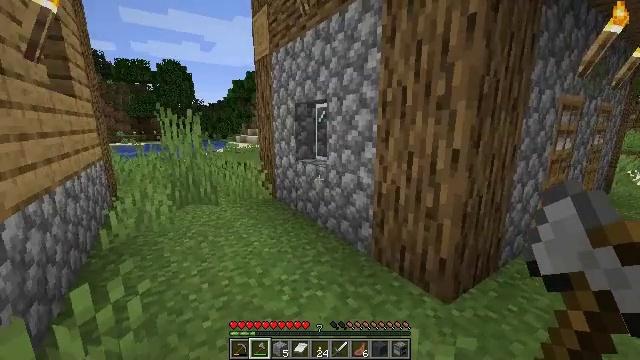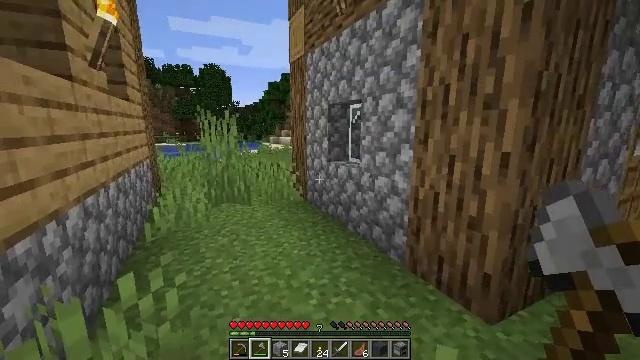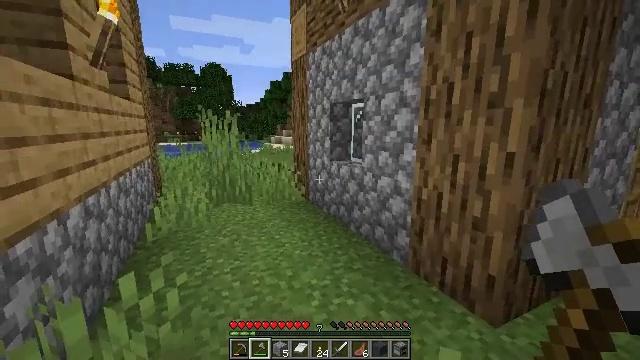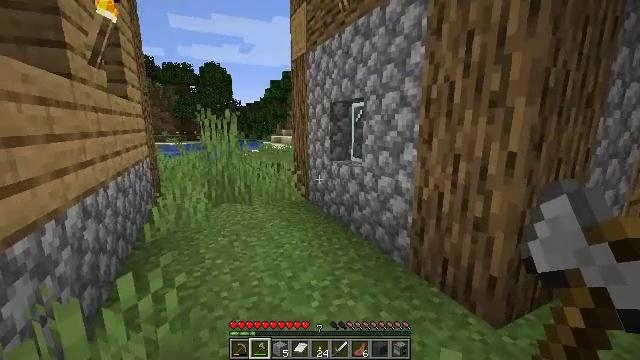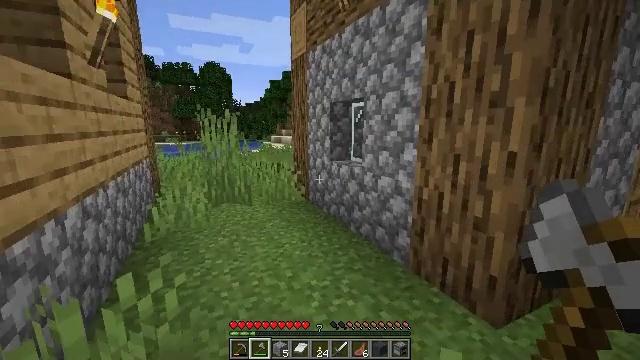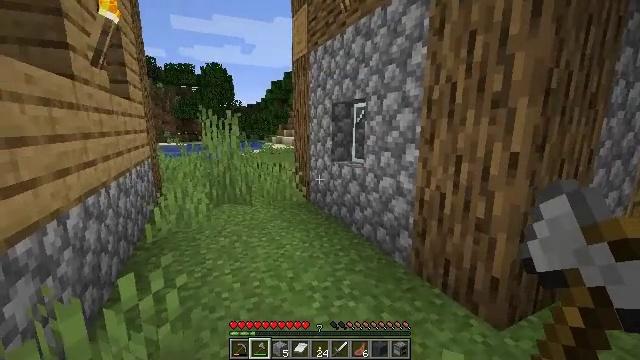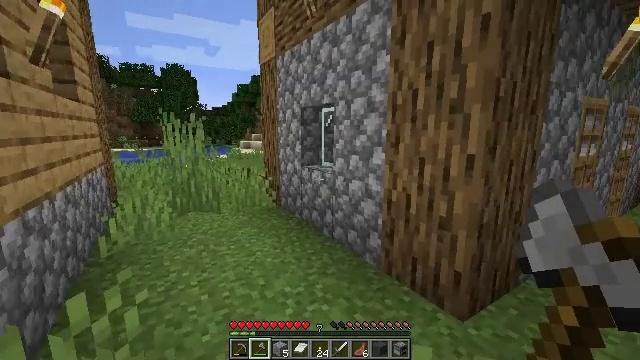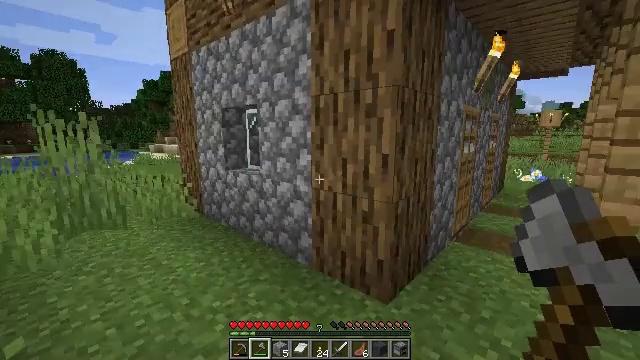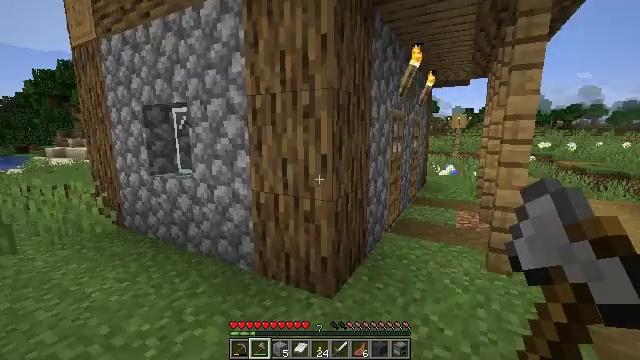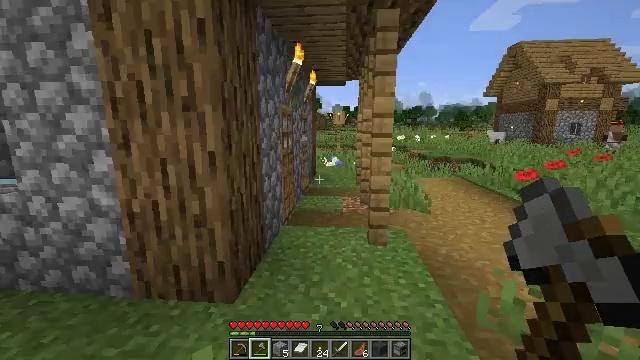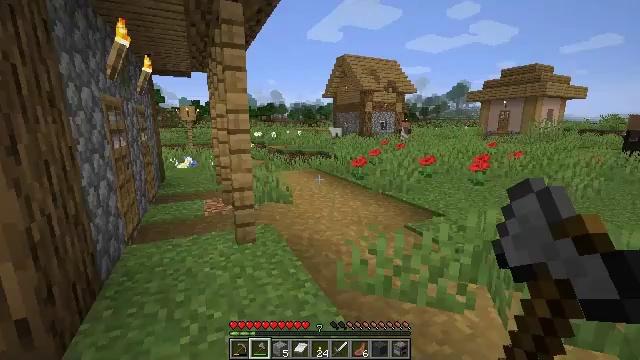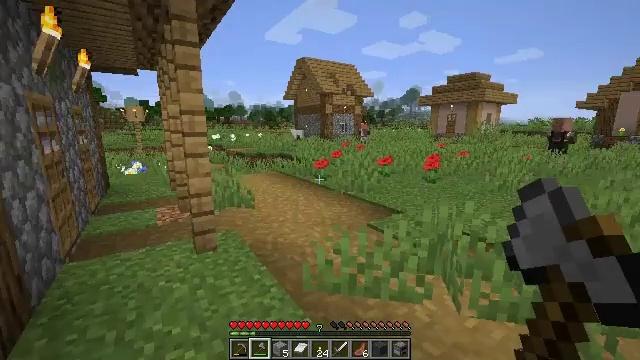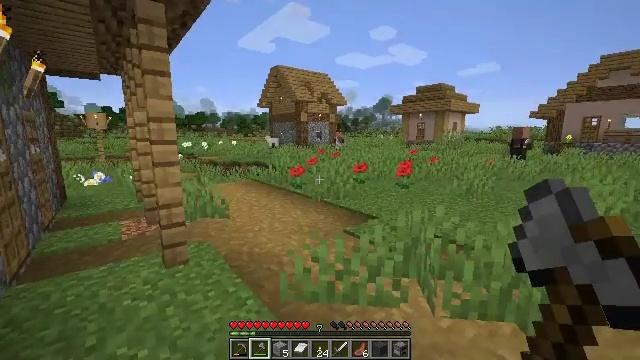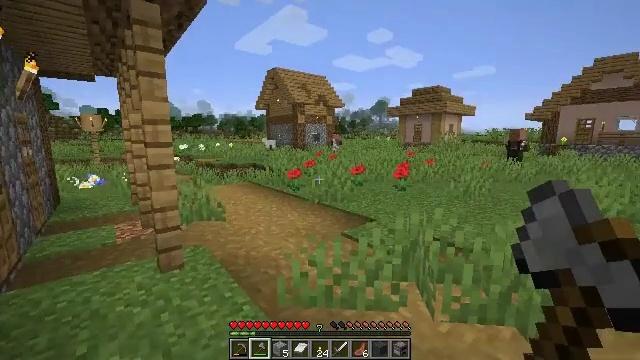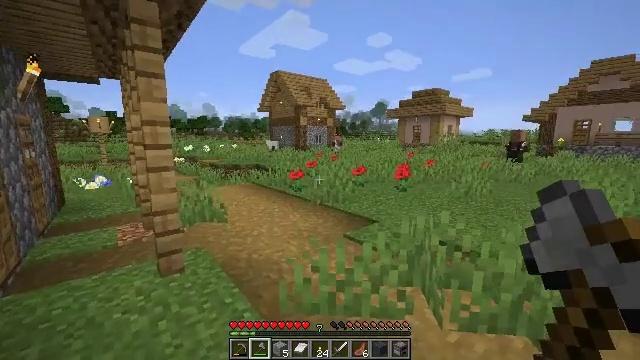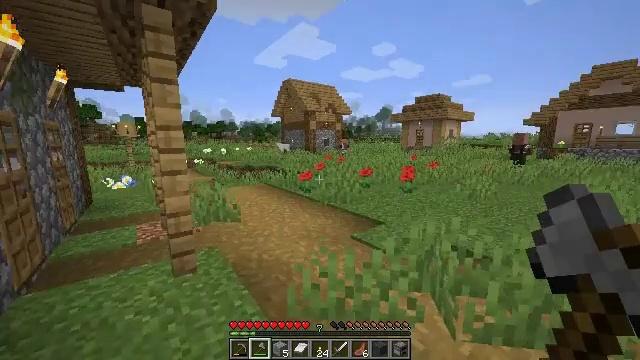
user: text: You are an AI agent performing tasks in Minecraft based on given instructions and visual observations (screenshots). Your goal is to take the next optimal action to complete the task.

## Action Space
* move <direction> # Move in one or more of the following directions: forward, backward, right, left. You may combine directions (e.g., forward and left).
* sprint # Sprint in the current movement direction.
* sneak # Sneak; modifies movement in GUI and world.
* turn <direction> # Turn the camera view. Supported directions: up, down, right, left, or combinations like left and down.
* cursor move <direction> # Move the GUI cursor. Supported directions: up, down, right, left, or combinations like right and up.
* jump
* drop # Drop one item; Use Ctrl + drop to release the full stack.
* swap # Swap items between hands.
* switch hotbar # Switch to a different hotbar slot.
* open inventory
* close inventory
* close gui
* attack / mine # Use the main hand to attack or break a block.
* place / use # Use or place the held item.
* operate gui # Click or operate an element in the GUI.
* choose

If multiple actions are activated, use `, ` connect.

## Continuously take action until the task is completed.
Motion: motion action
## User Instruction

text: Gather clay blocks.
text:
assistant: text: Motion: turn left
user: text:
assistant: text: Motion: sprint
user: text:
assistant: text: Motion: sprint
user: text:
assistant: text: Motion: sprint
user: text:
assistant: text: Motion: sprint
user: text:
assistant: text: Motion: sprint, turn right
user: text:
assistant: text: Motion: sprint, turn right
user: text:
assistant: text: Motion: sprint, turn right
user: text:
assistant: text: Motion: sprint, turn right and down
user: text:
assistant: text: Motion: sprint, turn right
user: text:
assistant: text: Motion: sprint, turn right
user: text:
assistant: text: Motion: sprint, turn right and up
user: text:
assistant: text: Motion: move forward, sprint
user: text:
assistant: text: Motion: move forward, sprint
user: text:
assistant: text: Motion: move forward, sprint, turn left
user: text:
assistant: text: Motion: move forward, sprint, turn left
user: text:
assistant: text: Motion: move forward, sprint, turn left
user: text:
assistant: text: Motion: move forward, sprint, turn left
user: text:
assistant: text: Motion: move forward, sprint, turn left
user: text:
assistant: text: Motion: move forward, sprint, turn left
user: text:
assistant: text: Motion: move forward, sprint, turn left
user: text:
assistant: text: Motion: move forward, sprint
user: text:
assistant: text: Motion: move forward, sprint
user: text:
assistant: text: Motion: move forward, sprint, turn left and down
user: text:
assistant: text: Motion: move forward, sprint, turn left
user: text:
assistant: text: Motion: move forward, sprint, turn left and up
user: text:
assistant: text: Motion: move forward, sprint, turn left
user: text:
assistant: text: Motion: move forward, sprint
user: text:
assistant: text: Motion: move forward, sprint
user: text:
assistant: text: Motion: move forward, sprint